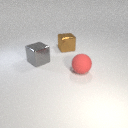
large gray metal cube to the left of large brown metal cube